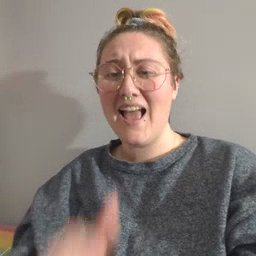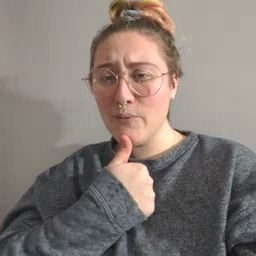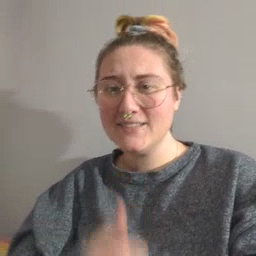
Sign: owie